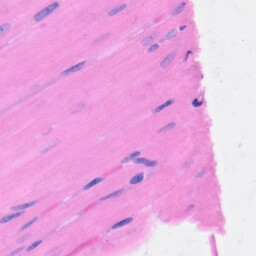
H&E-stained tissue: Heart